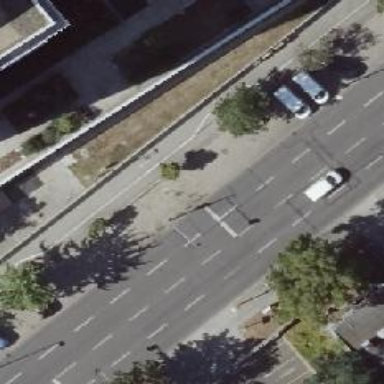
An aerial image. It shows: Road with traffic signals.